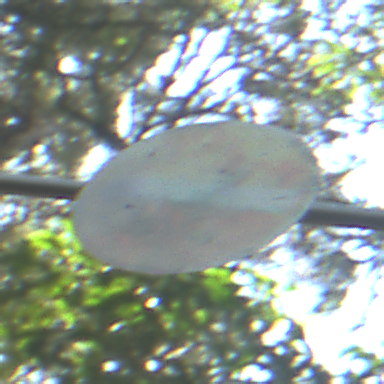
Verkehrszeichen: VerbotDerEinfahrt
Umgebung: Outdoor, Nature
Tageszeit: Midday
Wetter: Clear
Licht: Natural
Jahreszeit: NotSpecified
Kontrast: LowContrast